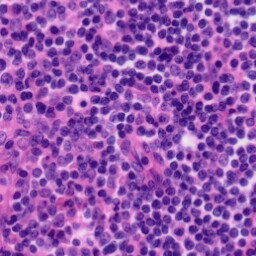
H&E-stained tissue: Tonsil